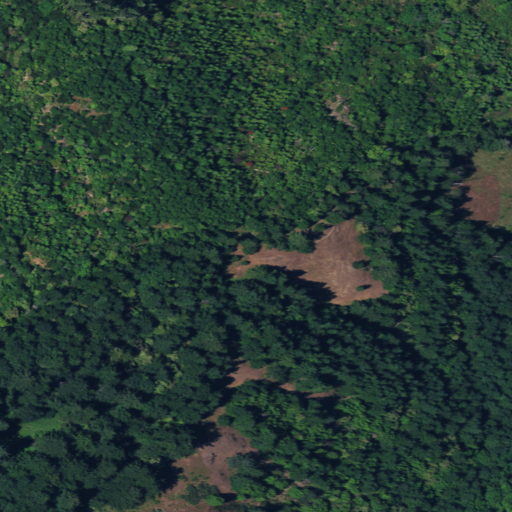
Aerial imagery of mountain in California named Poverty Point containing evergreen forest, shrub, deciduous forest, mixed forest, and grassland